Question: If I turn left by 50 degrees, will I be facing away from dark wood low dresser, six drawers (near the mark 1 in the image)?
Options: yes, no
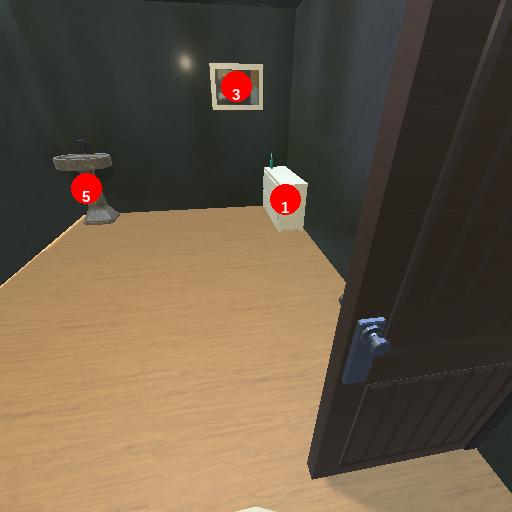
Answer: yes